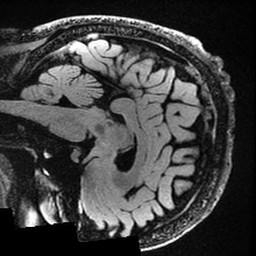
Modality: FLAIR
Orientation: sagittal
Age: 42
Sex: male
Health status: healthy
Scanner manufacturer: ge
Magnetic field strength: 3 T
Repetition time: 5 s
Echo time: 0.08928 s